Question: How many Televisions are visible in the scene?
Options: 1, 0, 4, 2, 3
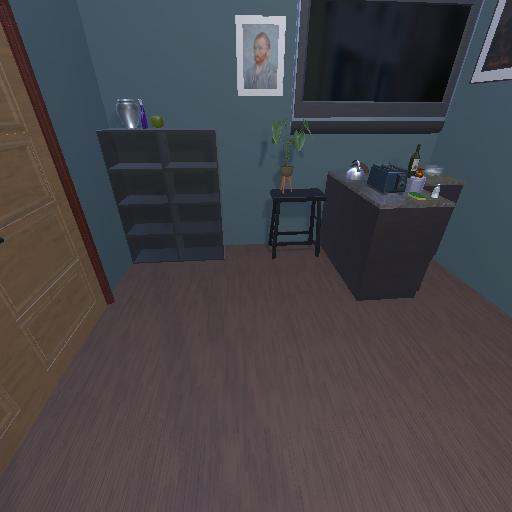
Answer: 1